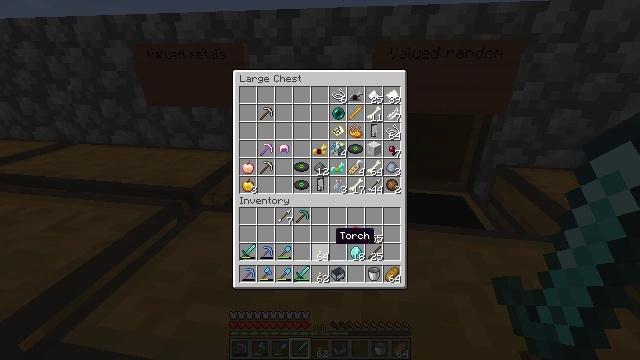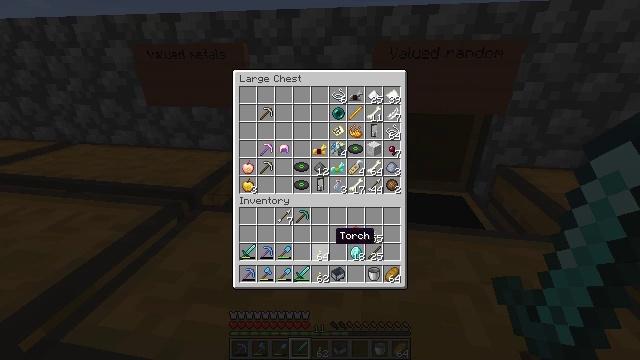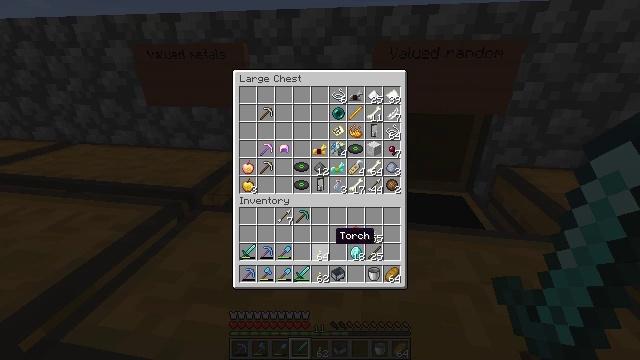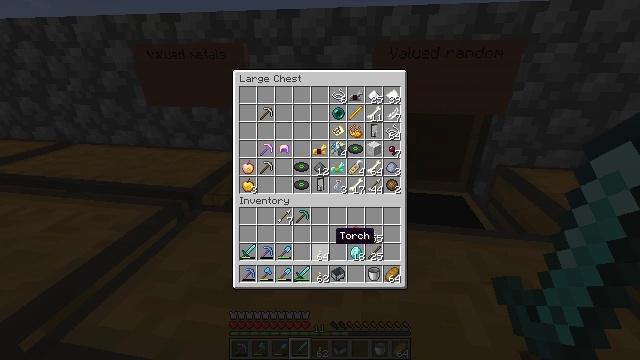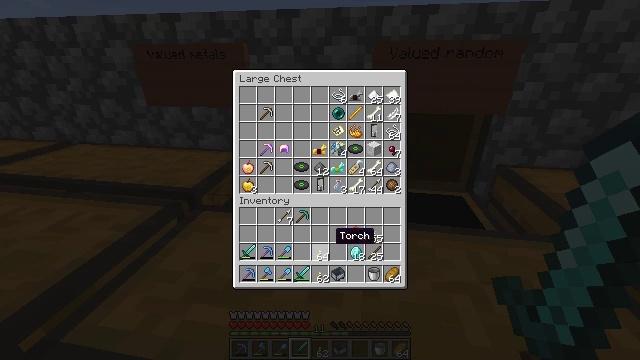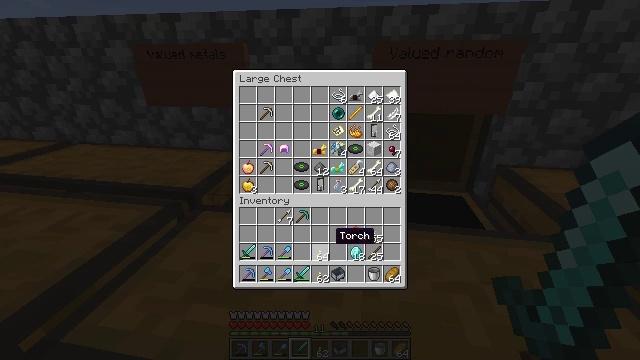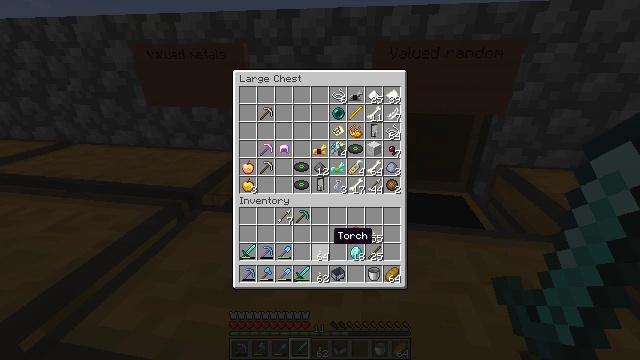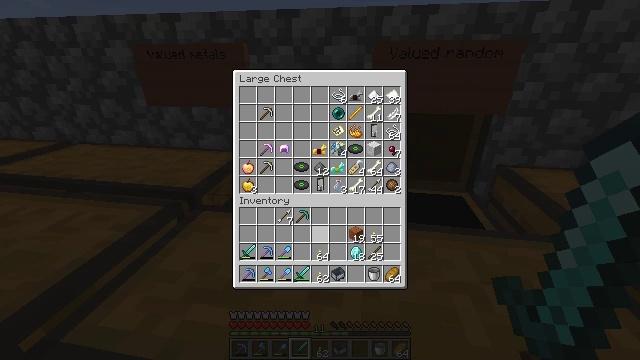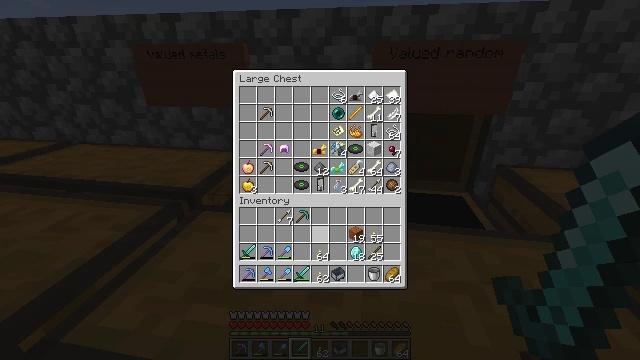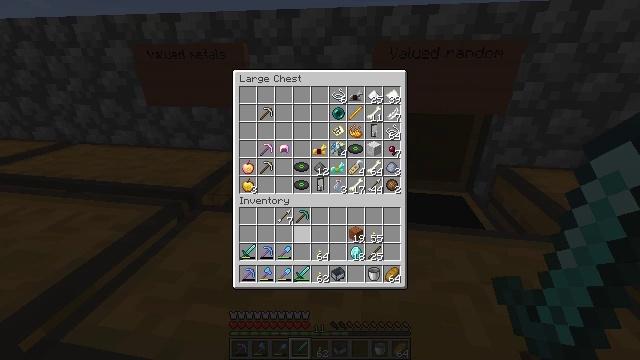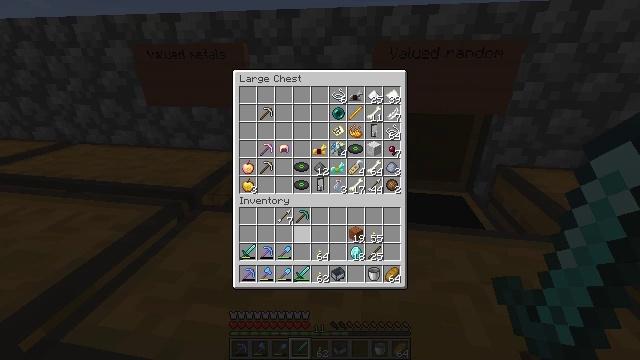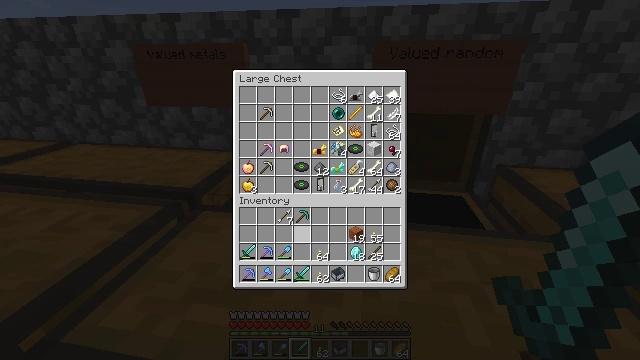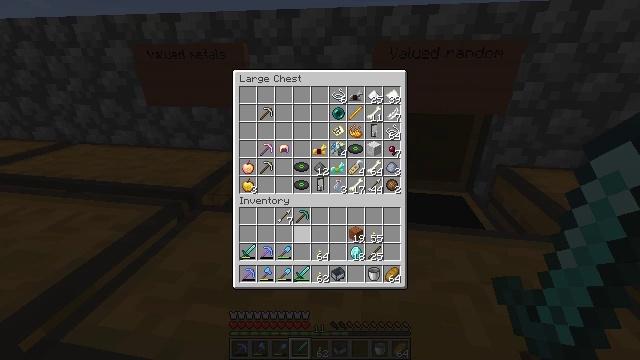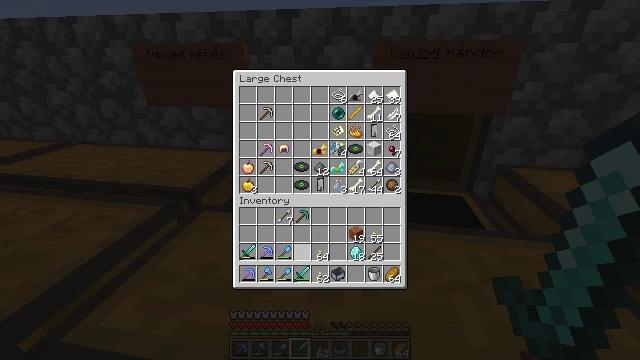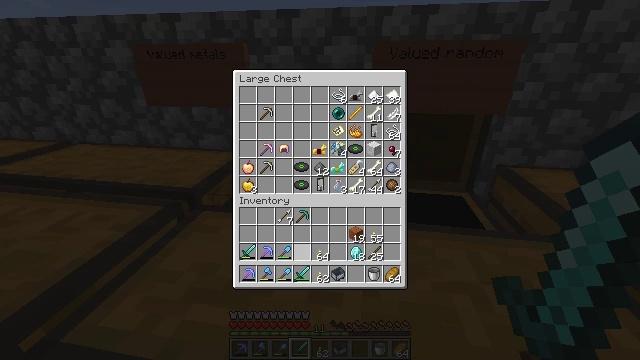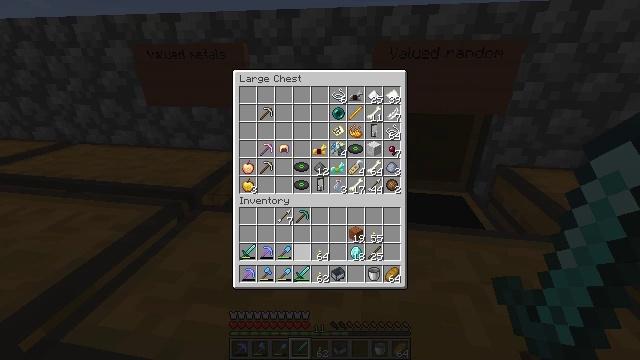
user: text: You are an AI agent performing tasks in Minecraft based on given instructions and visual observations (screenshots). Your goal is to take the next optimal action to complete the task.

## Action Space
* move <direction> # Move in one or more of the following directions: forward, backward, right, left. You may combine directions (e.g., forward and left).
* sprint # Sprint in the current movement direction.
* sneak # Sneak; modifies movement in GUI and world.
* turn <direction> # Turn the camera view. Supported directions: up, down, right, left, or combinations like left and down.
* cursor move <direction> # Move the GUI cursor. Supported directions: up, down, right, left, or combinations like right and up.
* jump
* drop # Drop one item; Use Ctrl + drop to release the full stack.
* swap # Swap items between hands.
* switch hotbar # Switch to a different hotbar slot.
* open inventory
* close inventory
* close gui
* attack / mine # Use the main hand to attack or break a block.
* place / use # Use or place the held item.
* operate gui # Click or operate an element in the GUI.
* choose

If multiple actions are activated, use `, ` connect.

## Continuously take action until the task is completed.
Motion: motion action
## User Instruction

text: Interact with the crafting table to make a diamond shovel.
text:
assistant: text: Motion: no_op
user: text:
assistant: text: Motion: no_op
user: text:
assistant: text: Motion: no_op
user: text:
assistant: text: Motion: no_op
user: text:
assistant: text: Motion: no_op
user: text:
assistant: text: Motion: no_op
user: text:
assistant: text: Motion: cursor move left
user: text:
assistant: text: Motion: no_op
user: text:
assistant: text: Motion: no_op
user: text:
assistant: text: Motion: no_op
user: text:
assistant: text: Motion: no_op
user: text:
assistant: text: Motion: no_op
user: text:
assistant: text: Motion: no_op
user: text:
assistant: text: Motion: no_op
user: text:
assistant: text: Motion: no_op
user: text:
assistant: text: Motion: no_op
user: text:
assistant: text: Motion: no_op
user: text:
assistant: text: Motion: no_op
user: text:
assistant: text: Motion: no_op
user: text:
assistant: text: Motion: no_op
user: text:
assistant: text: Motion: no_op
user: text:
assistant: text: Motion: no_op
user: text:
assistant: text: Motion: no_op
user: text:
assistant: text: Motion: no_op
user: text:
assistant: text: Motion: no_op
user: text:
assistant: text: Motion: no_op
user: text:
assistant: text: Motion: no_op
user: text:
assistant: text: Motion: no_op
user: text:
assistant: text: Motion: no_op
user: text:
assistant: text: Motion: no_op